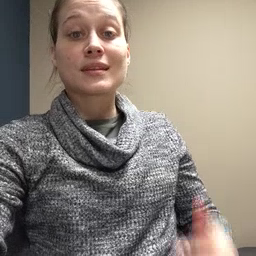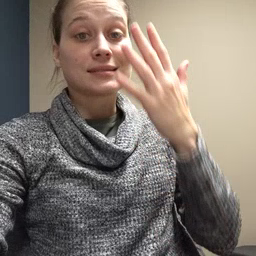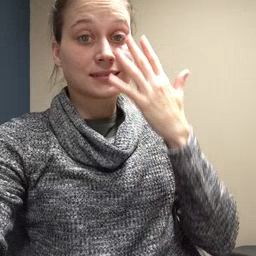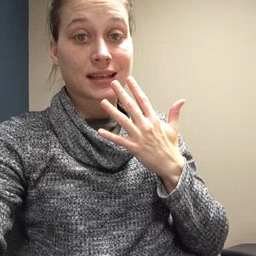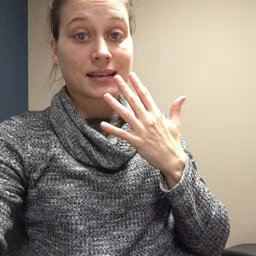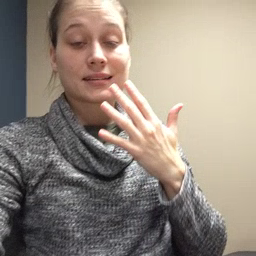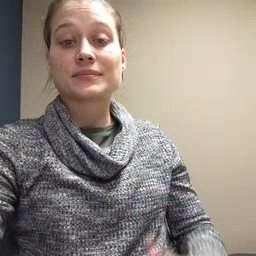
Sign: sad